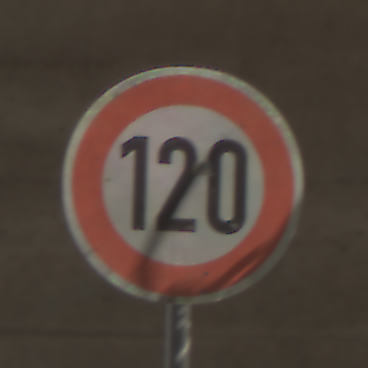
Verkehrszeichen: Geschwindigkeit120
Umgebung: Roofed, Tunnel
Tageszeit: Midday
Wetter: NotSpecified
Licht: Natural
Jahreszeit: NotSpecified
Kontrast: MediumContrast